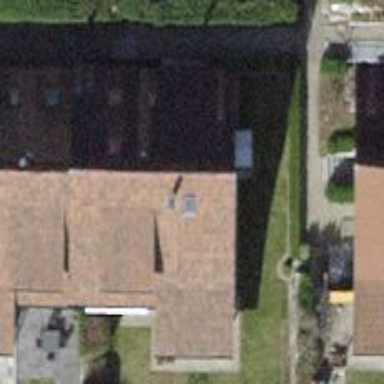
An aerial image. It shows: Semidetached house with gabled roof.